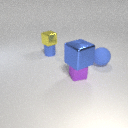
small yellow metal cube above small blue rubber cylinder